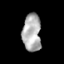
Tissue: skin
Cell type: Epithelial cells
Senescence score: 0.2853
Nuclear area (px): 681
Mean DAPI intensity: 174.247